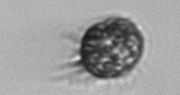
Label: Ciliophora